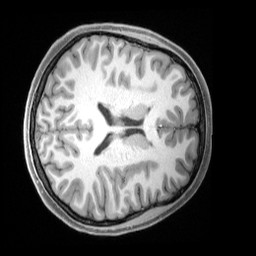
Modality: T1w
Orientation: axial
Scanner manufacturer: siemens
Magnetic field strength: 3 T
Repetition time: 2.4 s
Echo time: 0.00228 s